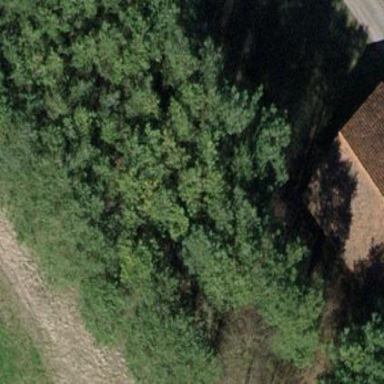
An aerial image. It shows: Forest with mix of leaf types.